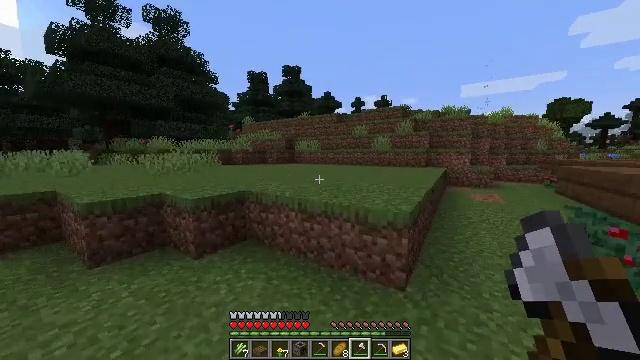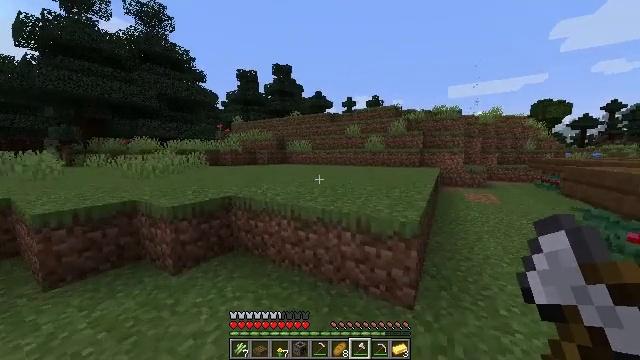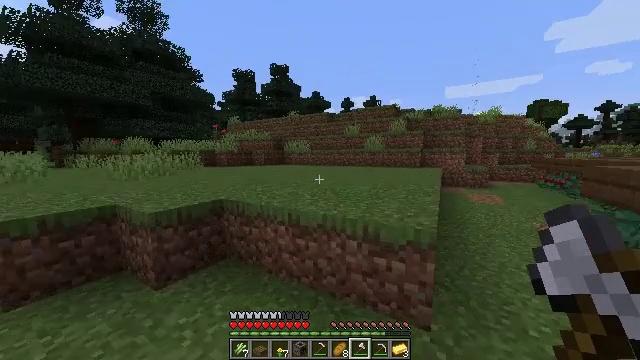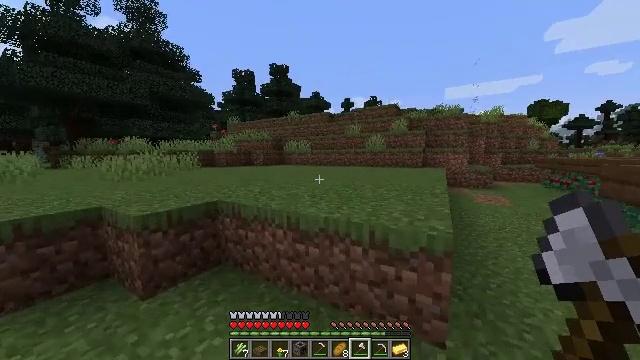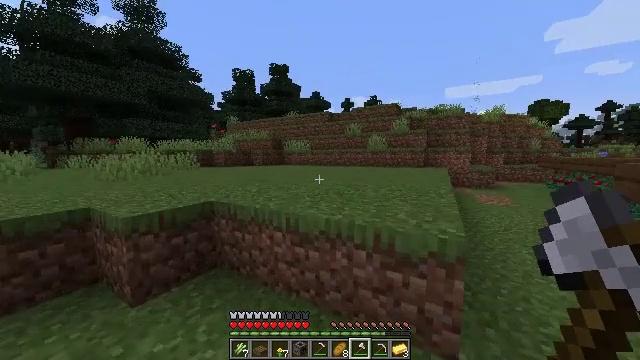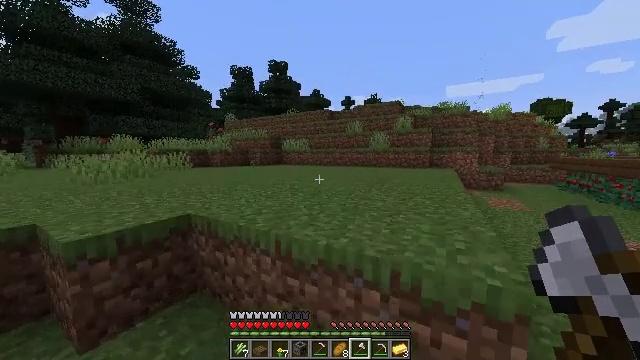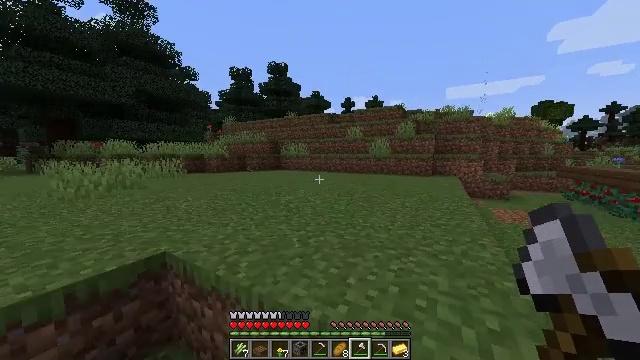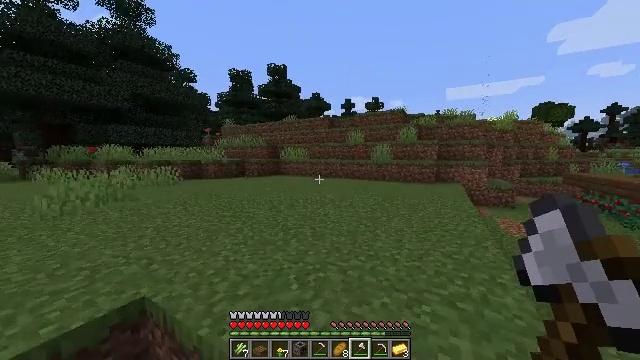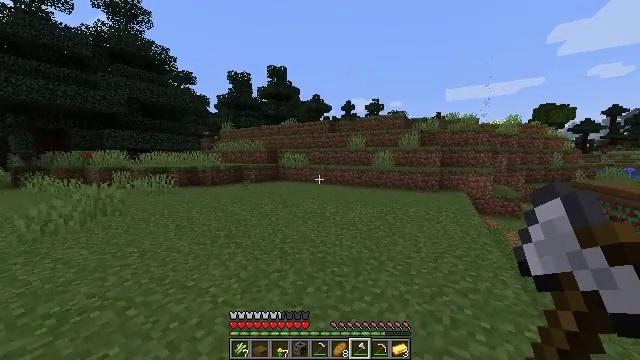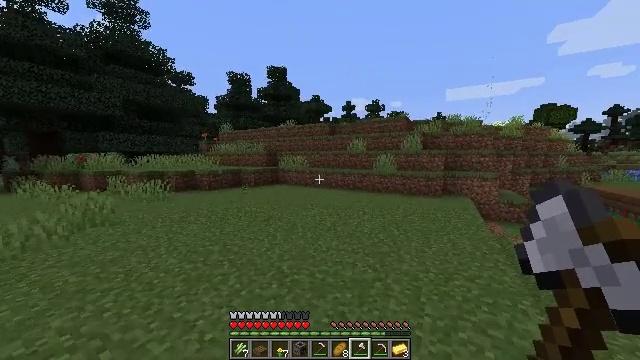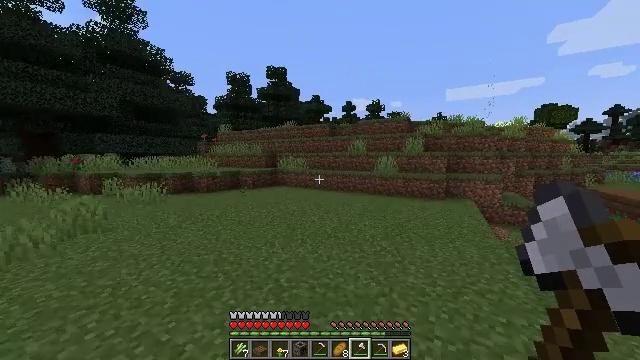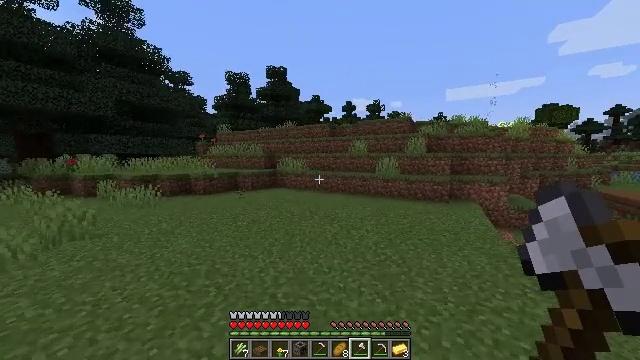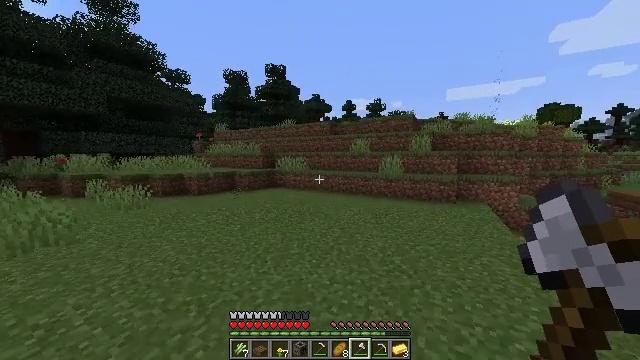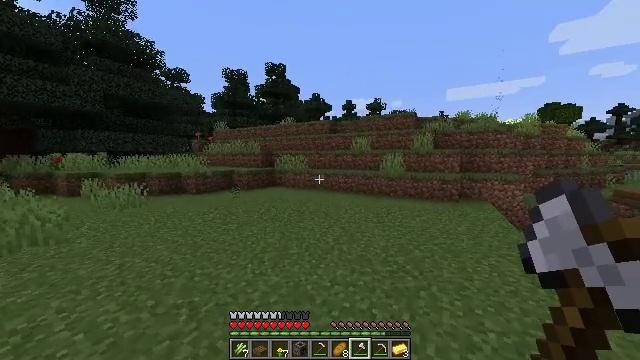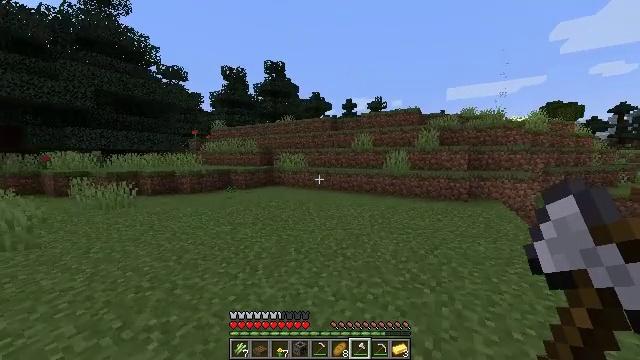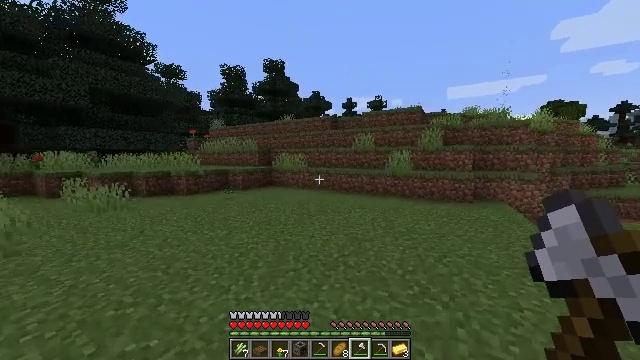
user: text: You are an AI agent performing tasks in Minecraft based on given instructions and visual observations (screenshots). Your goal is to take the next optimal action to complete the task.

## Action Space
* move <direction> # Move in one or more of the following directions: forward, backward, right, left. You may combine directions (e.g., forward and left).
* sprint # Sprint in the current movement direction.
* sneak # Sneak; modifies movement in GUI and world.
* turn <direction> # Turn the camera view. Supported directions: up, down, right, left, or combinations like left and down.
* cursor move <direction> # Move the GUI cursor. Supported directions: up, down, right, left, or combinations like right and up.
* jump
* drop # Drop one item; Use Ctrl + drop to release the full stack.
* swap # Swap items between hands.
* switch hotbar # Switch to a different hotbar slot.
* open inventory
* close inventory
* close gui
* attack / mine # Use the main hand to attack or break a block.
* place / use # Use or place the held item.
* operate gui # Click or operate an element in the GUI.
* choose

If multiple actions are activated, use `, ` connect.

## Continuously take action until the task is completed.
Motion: motion action
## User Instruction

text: Destroy the purple bed to collect it.
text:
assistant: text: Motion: move forward, turn right
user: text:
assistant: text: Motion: move forward
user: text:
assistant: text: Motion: move forward
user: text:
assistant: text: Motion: move forward
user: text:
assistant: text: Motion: move forward
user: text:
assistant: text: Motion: move forward, jump
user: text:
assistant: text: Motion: move forward, jump
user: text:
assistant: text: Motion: move forward, jump
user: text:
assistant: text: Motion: move forward, jump
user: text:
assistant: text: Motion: move forward, jump
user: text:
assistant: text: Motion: move forward, jump
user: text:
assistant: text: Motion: move forward, jump
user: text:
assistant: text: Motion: move forward, jump
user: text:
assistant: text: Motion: move forward, jump
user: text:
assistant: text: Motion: move forward, sprint, jump
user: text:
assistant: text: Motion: move forward, sprint, jump
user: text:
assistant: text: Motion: move forward, sprint, jump
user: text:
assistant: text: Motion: move forward, jump
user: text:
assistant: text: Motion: move forward, jump
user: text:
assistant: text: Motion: move forward, jump
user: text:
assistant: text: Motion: move forward, jump
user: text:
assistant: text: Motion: move forward, jump
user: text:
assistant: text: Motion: move forward, jump
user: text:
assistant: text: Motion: move forward, jump
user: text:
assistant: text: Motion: move forward, jump
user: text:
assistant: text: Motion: move forward, sprint, jump
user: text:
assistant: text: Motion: move forward, sprint, jump
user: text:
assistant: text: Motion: move forward, sprint, jump
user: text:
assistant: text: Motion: move forward, jump
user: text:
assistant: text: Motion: move forward, jump